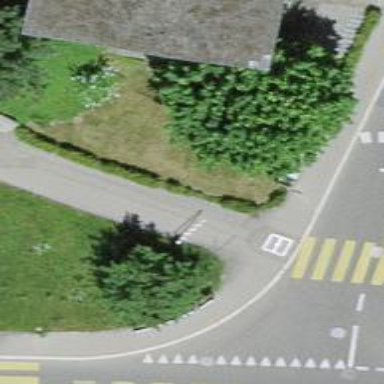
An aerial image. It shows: Cycle barrier.